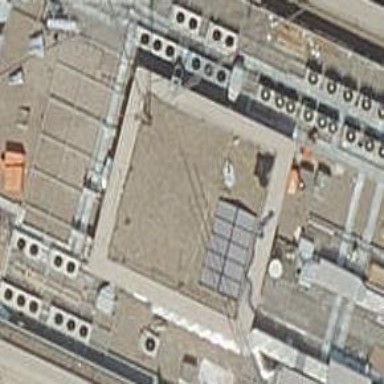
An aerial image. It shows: Distribution substation building.